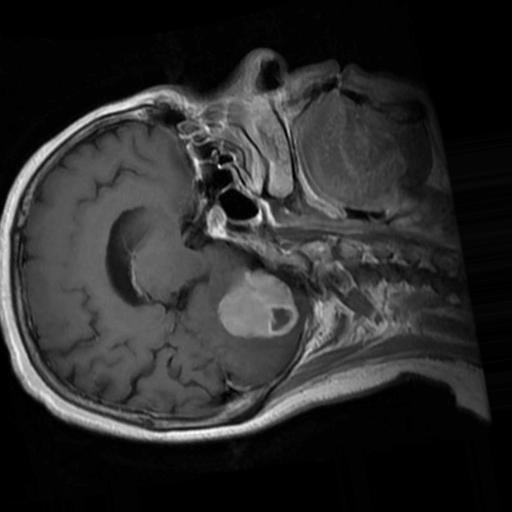
Label: brain_menin